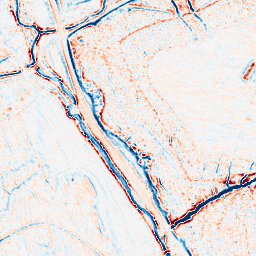
Category: edge_preserving
Decomposition family: bilateral
Decomposition parameters: d: 9
sigma_color: 100
sigma_space: 100
Upsampling method: bicubic
Upsampling parameters: scale: 2
Upsampling scale: 2